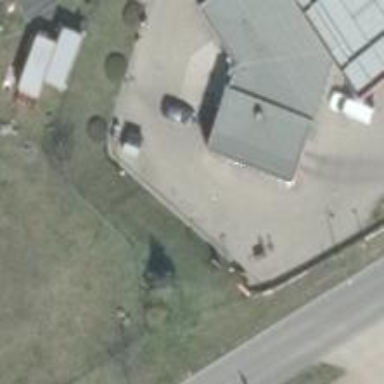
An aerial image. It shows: Road leading to fuel service station.